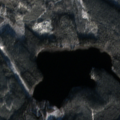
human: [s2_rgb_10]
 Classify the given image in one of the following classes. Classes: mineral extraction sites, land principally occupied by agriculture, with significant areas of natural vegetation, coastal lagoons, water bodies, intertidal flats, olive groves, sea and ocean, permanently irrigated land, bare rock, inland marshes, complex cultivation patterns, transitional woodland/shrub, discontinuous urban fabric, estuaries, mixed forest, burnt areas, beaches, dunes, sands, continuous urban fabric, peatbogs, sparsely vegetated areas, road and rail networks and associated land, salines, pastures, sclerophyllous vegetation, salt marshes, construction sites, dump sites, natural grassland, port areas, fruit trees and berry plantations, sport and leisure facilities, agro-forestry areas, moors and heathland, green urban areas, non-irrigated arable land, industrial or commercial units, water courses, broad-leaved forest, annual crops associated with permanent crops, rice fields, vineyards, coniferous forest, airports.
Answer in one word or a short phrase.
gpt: coniferous forest, mixed forest, transitional woodland/shrub, water bodies